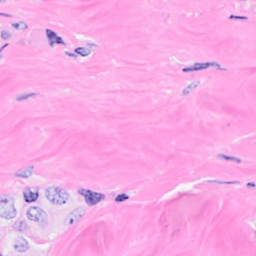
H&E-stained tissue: Breast